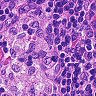
Metastatic tissue present: no